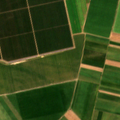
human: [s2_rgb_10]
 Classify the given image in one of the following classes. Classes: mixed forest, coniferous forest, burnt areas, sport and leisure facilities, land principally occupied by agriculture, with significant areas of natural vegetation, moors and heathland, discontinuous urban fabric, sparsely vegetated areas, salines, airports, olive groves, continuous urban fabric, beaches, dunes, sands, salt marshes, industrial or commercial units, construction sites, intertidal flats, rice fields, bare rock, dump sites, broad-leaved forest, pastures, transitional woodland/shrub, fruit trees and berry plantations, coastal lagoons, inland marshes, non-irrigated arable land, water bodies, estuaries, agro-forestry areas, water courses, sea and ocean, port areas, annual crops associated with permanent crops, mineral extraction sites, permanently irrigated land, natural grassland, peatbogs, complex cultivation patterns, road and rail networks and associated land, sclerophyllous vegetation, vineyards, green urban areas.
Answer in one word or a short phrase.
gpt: non-irrigated arable land, fruit trees and berry plantations